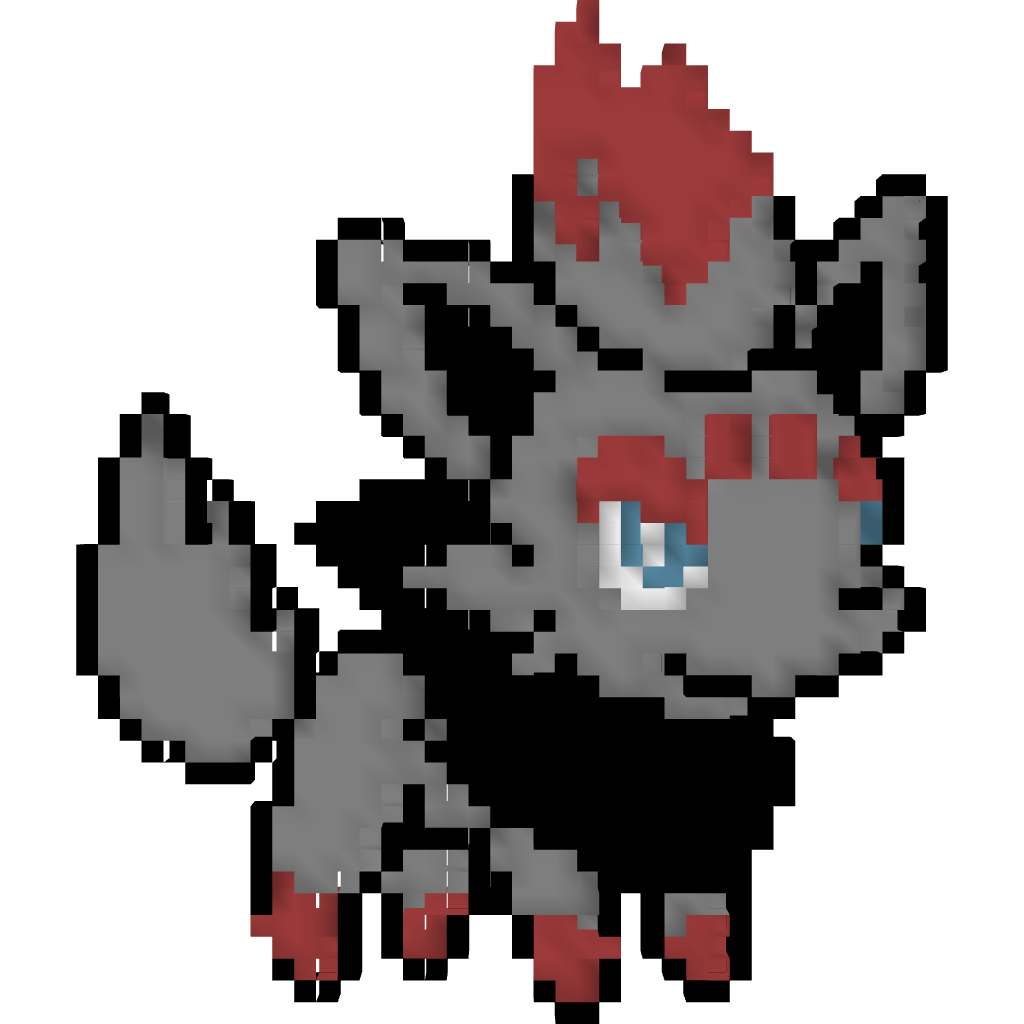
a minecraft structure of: Pokemon Black&amp;White 1-2 Zorura Pixel Art bad low quality